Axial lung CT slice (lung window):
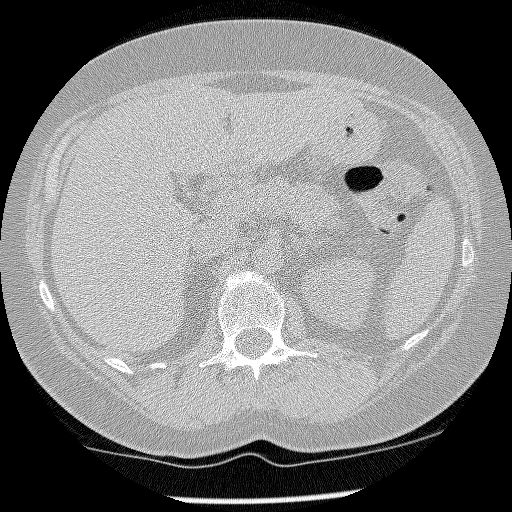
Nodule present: no